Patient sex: F
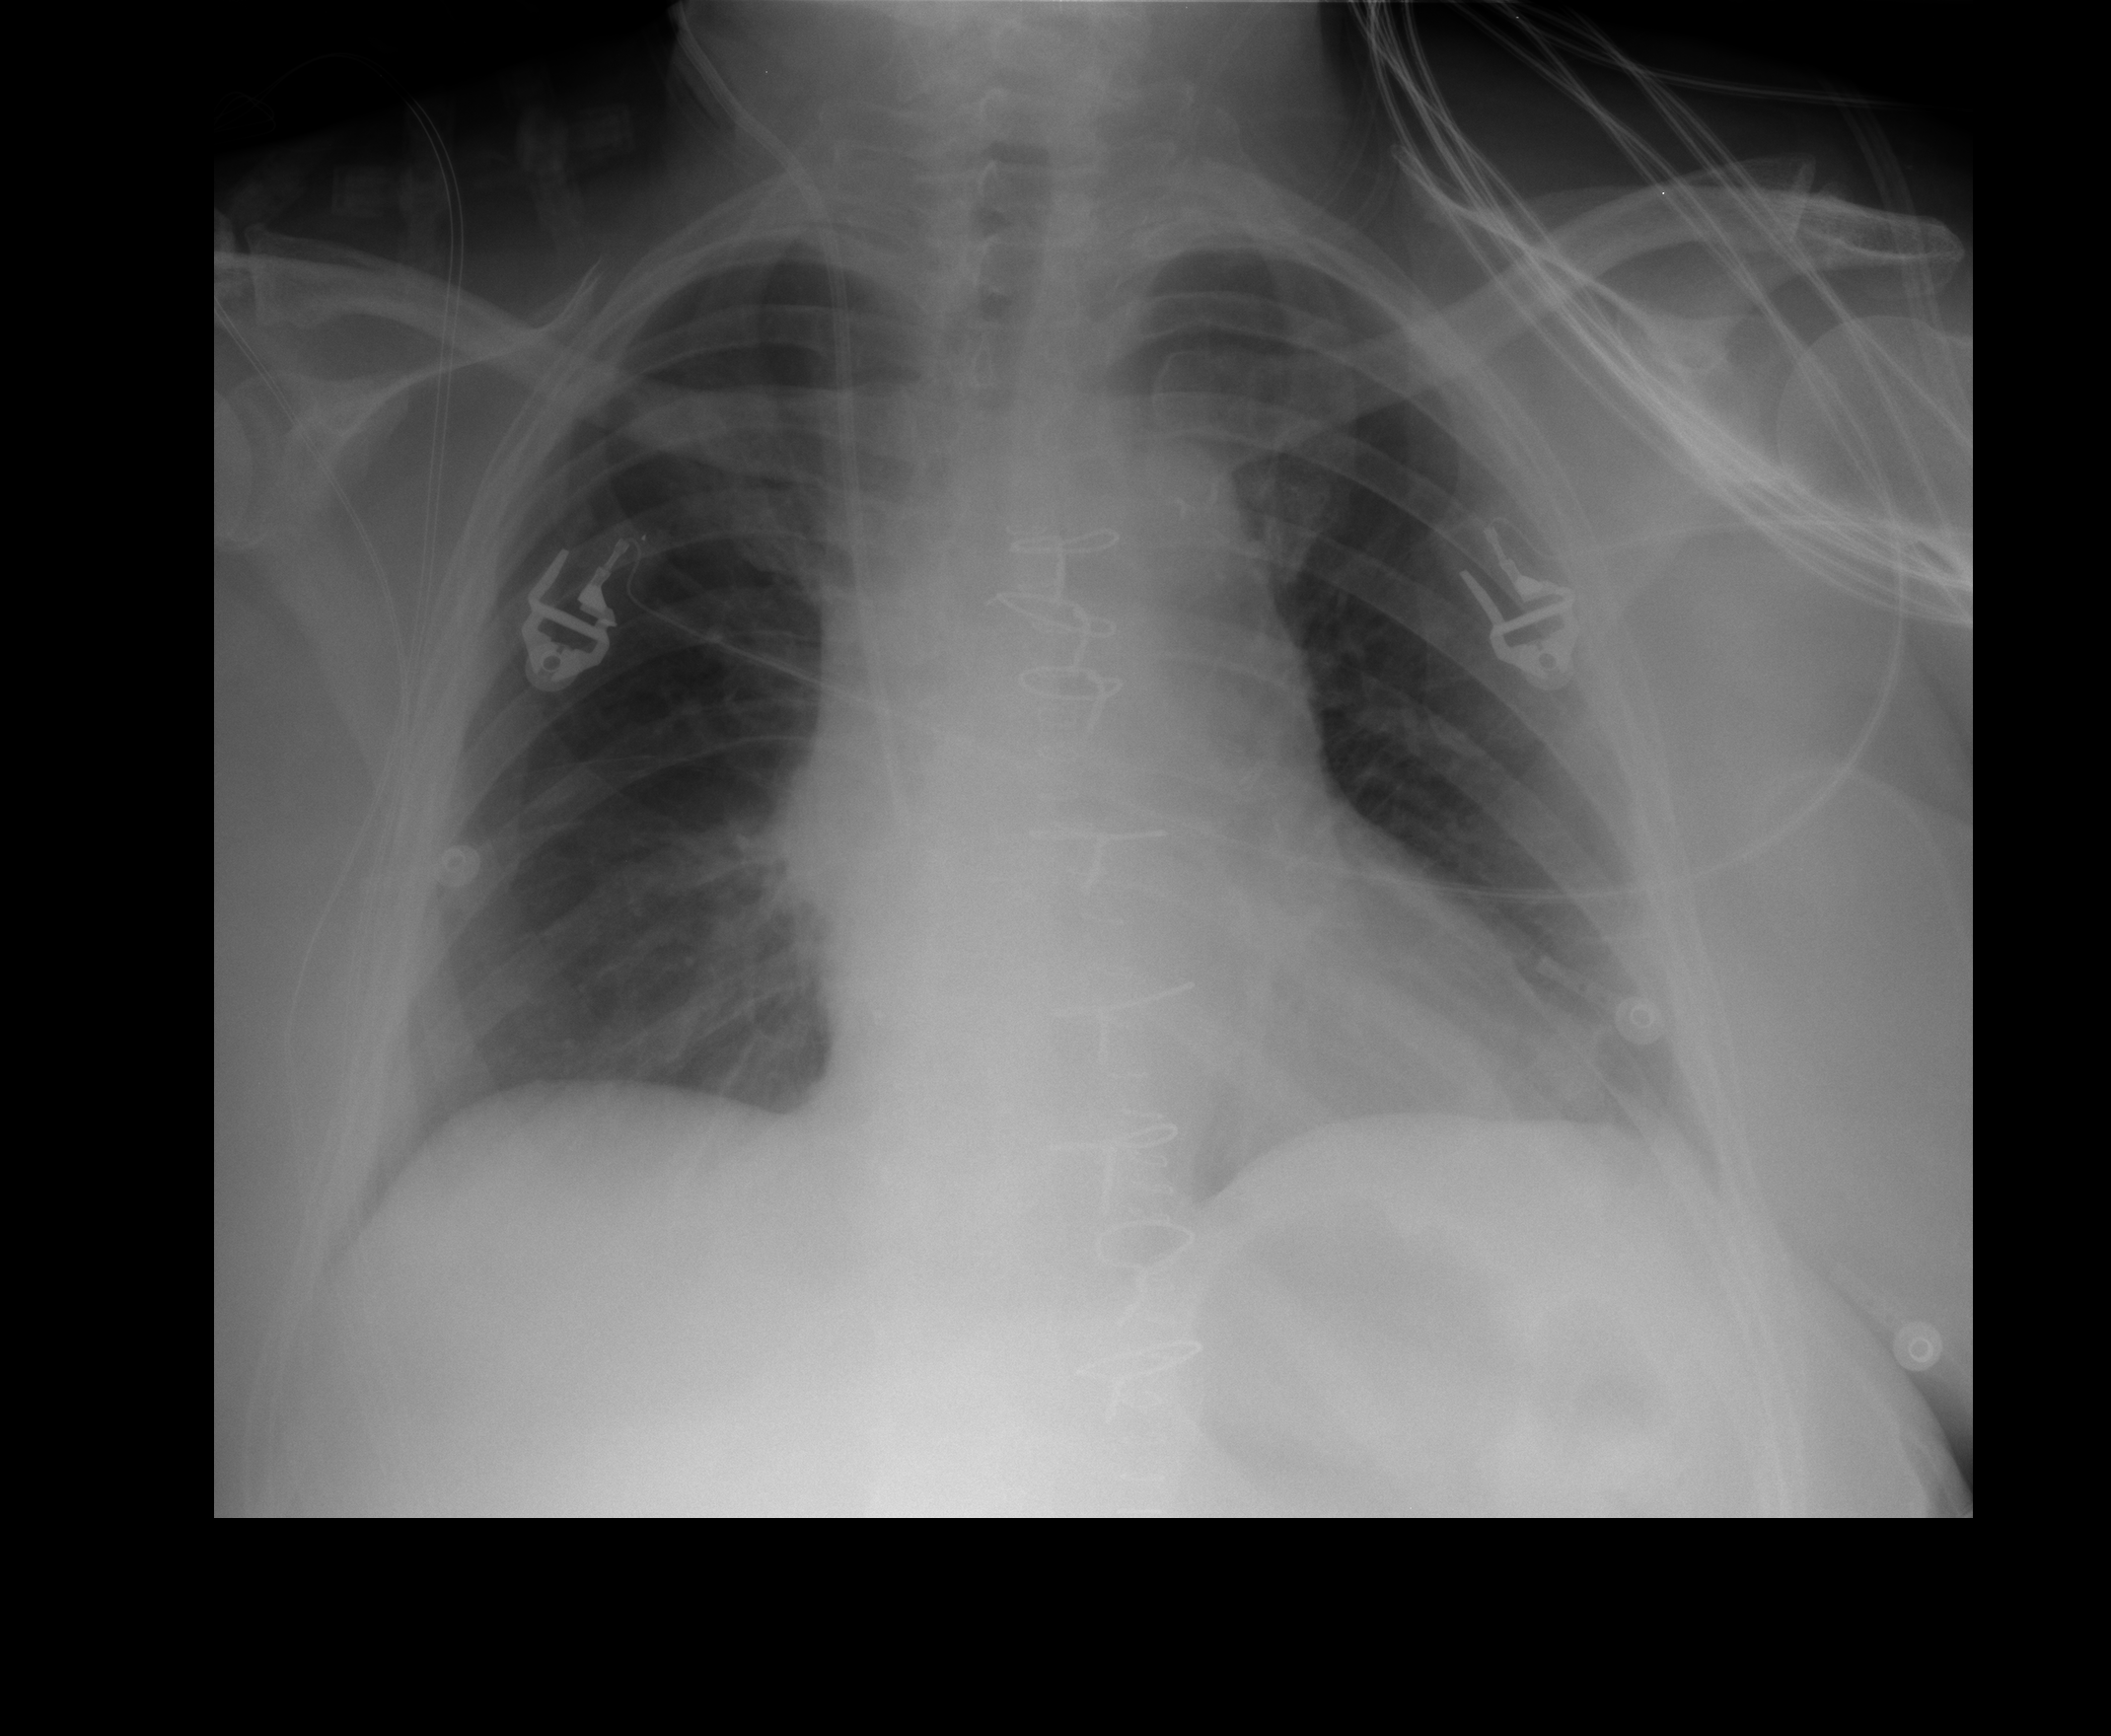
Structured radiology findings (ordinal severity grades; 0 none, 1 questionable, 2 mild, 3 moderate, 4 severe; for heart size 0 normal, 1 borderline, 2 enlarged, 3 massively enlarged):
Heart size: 0
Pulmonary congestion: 0
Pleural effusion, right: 0
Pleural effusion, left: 1
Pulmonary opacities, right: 0
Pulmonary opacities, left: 0
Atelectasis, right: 0
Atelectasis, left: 2